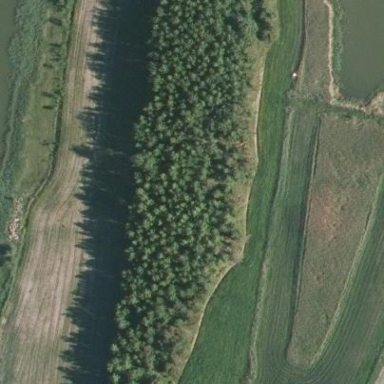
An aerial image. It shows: Woodland with needle-leaved trees.